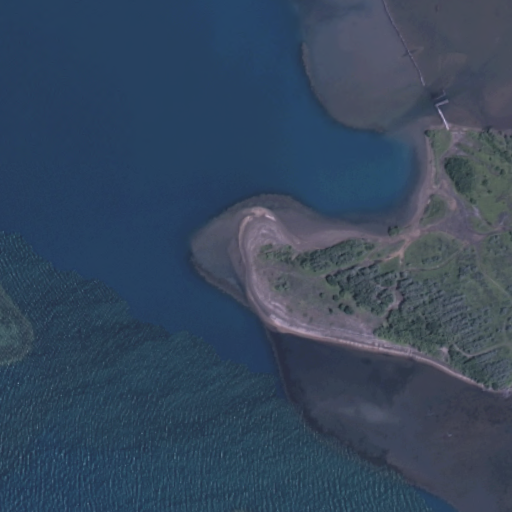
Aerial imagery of cape in Hawaii named Kalaeloa containing only unknown